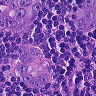
Metastatic tissue present: yes